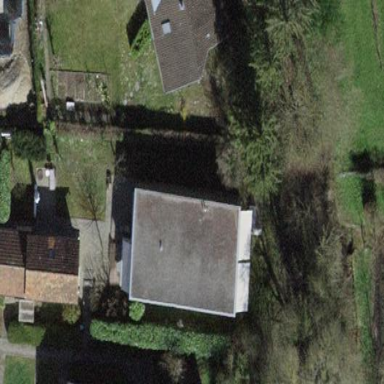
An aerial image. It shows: Flat-roofed building.